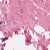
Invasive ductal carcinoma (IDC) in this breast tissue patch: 0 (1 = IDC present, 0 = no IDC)